Question: These bytes represent the word "hi" in UTF-32LE:
'''
FF FE 00 00 68 00 00 00 69 00 00 00
'''
However this is what Notepad displays:

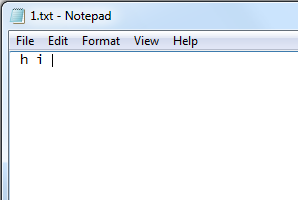
Answer: Notepad does not support UTF-32, only ANSI, UTF-8, and UTF-16. It is interpreting the first 2 bytes as a UTF-16LE BOM, not the first 4 bytes as a UTF-32LE BOM, so the file bytes get interpreted as
'FF FE' '00 00' '68 00' '00 00' '69 00' '00 00'
Instead of
'FF FE 00 00' '68 00 00 00' '69 00 00 00'